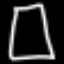
Label: square